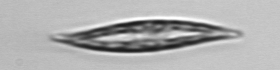
Label: Pleurosigma